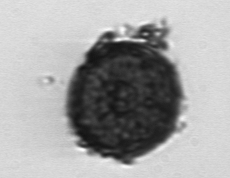
Label: Coscinodiscus